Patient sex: F
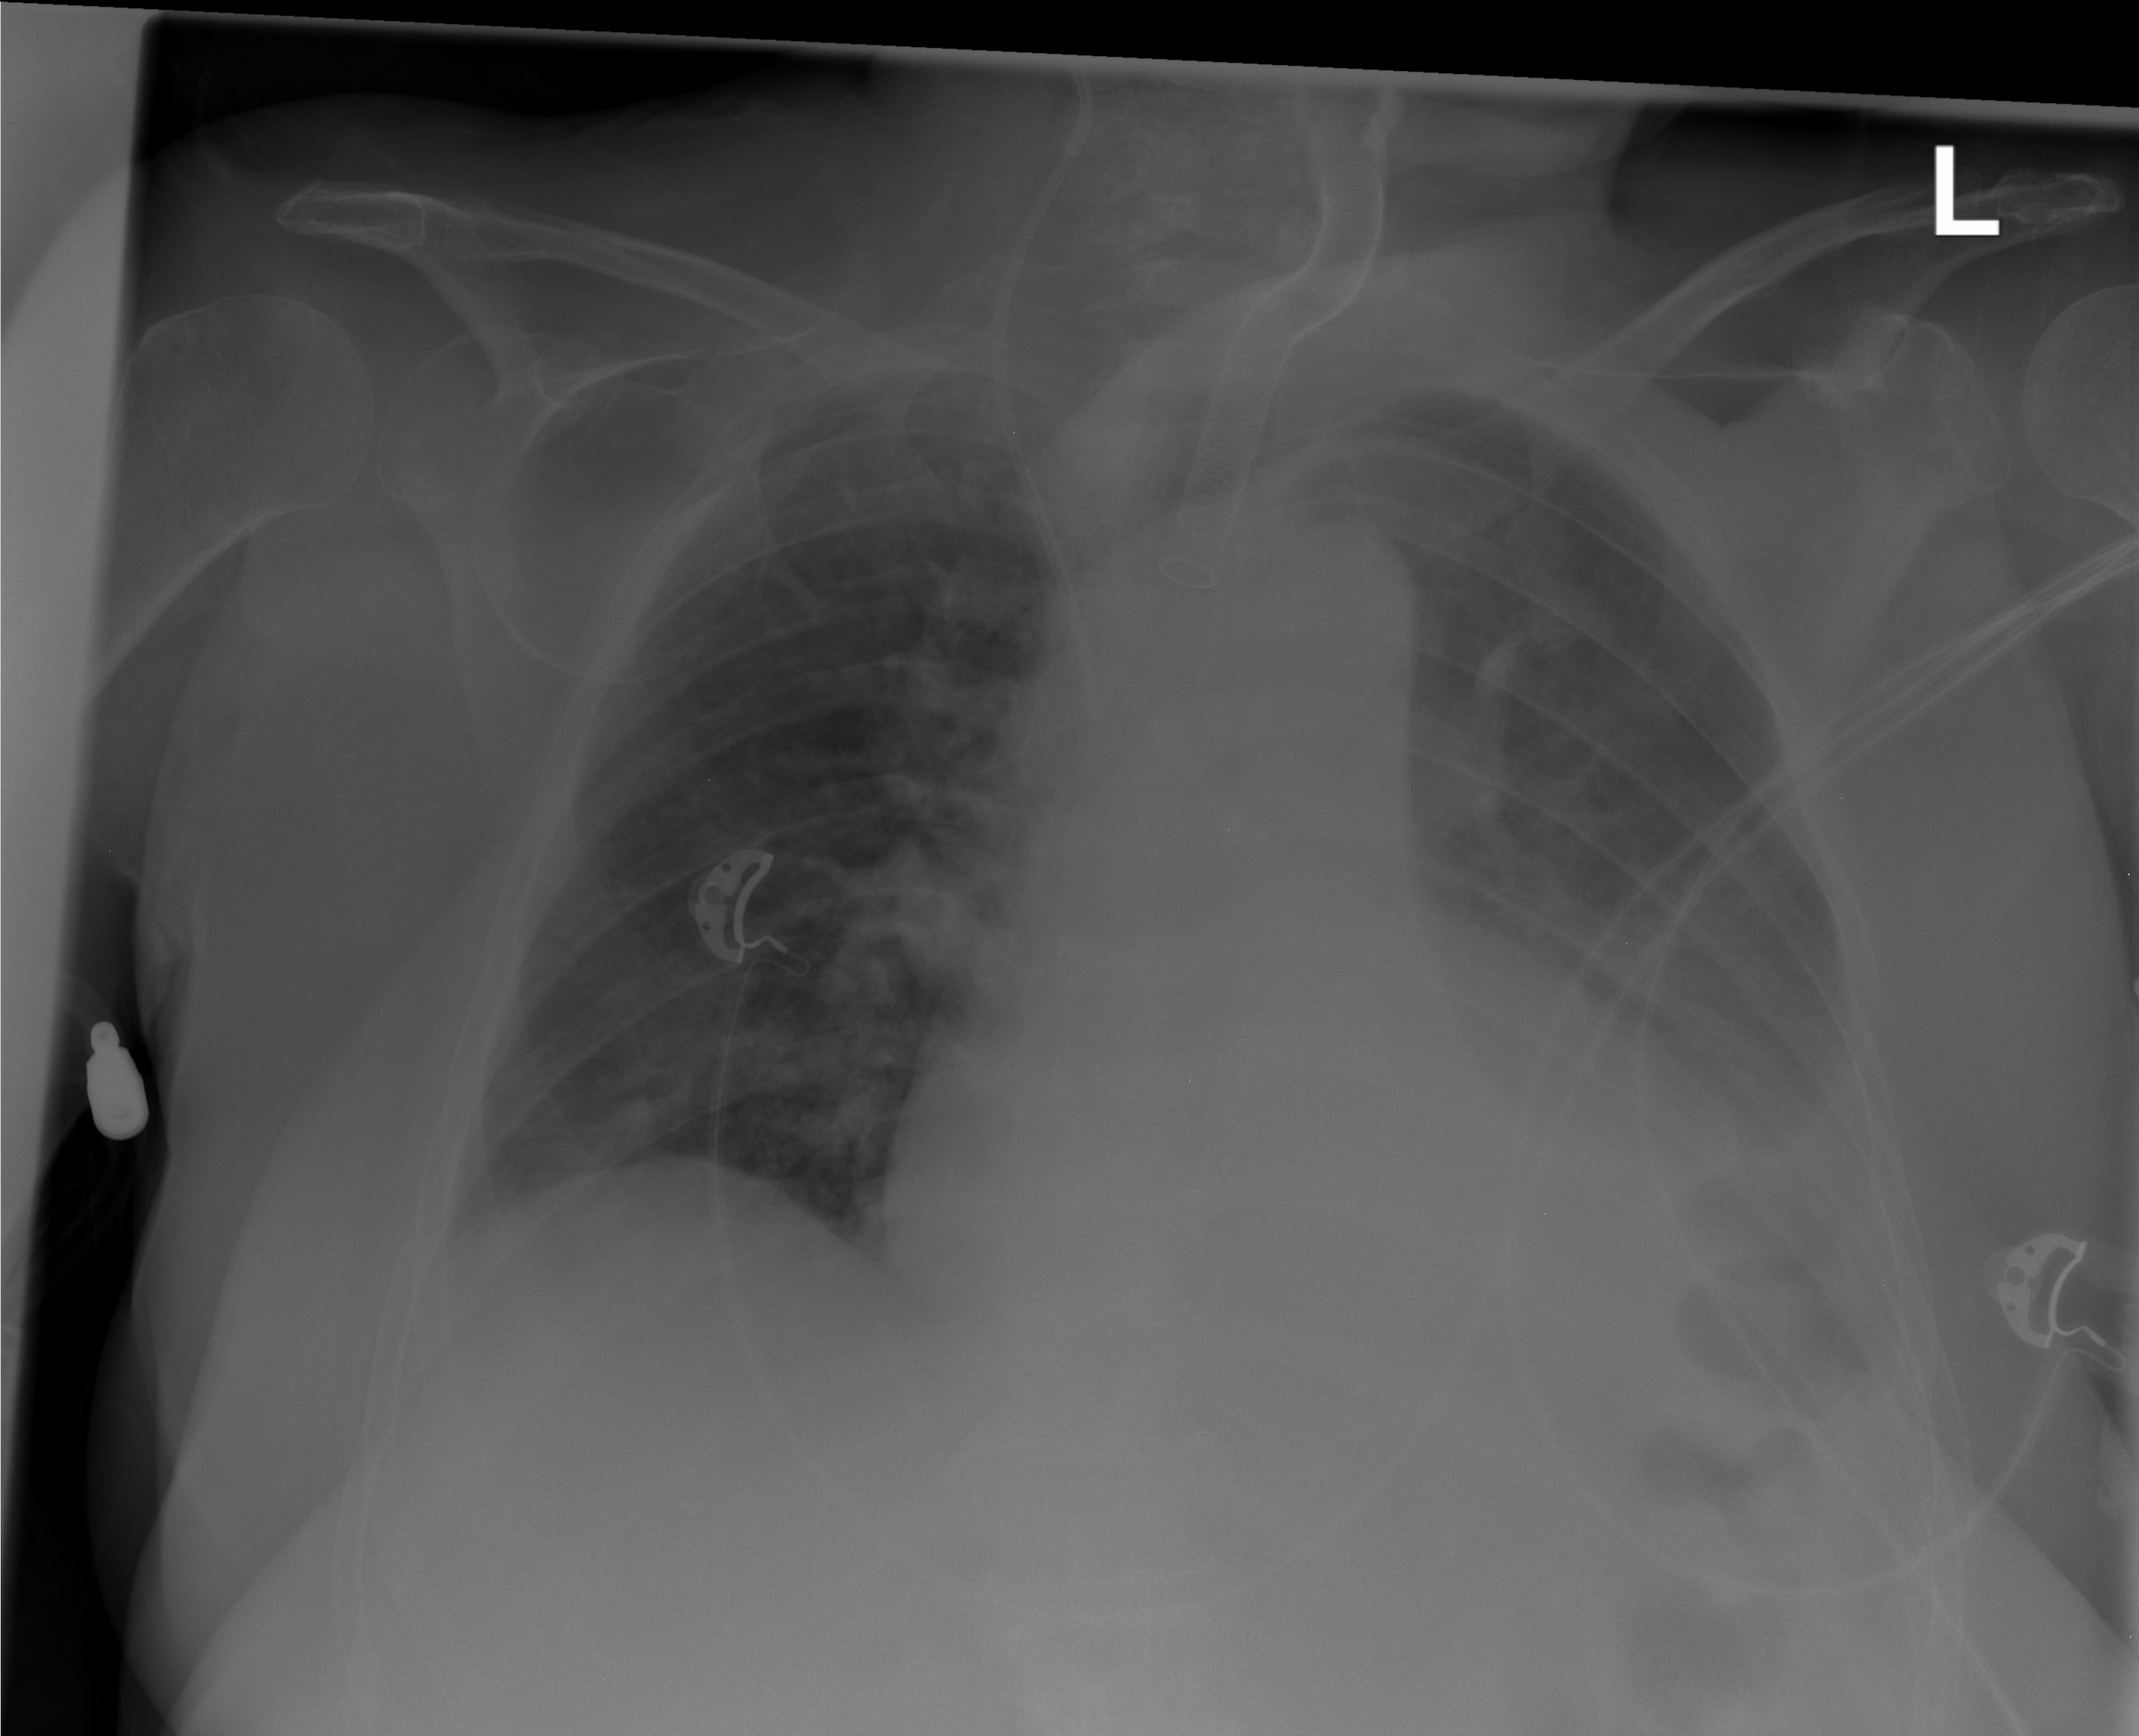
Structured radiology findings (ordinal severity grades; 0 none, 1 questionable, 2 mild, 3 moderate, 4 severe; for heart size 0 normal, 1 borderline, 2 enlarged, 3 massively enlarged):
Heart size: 2
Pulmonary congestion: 2
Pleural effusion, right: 0
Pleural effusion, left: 2
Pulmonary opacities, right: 1
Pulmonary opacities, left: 1
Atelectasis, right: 0
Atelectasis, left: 2